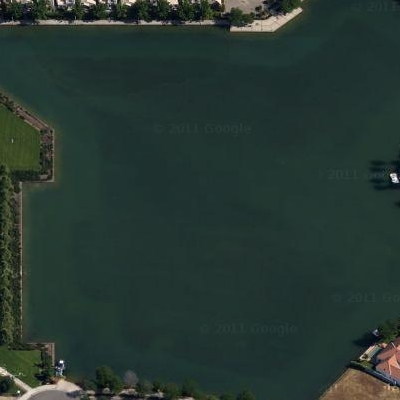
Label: RiverLake